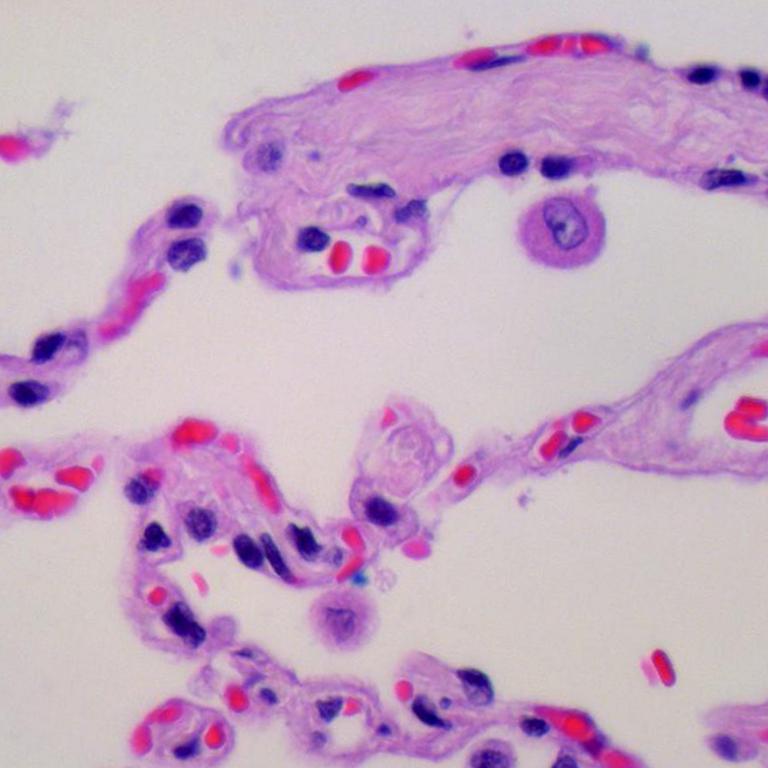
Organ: lung
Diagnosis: benign